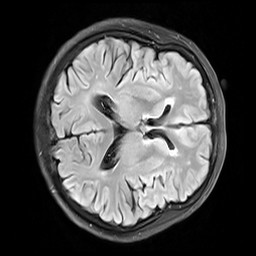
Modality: FLAIR
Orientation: axial
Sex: female
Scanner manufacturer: siemens
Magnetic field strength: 3 T
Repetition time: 10 s
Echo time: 0.09 s